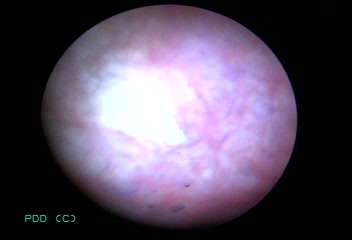
Modality: BLC
Class: Normal mucosa
Bladder cancer association: No